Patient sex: M
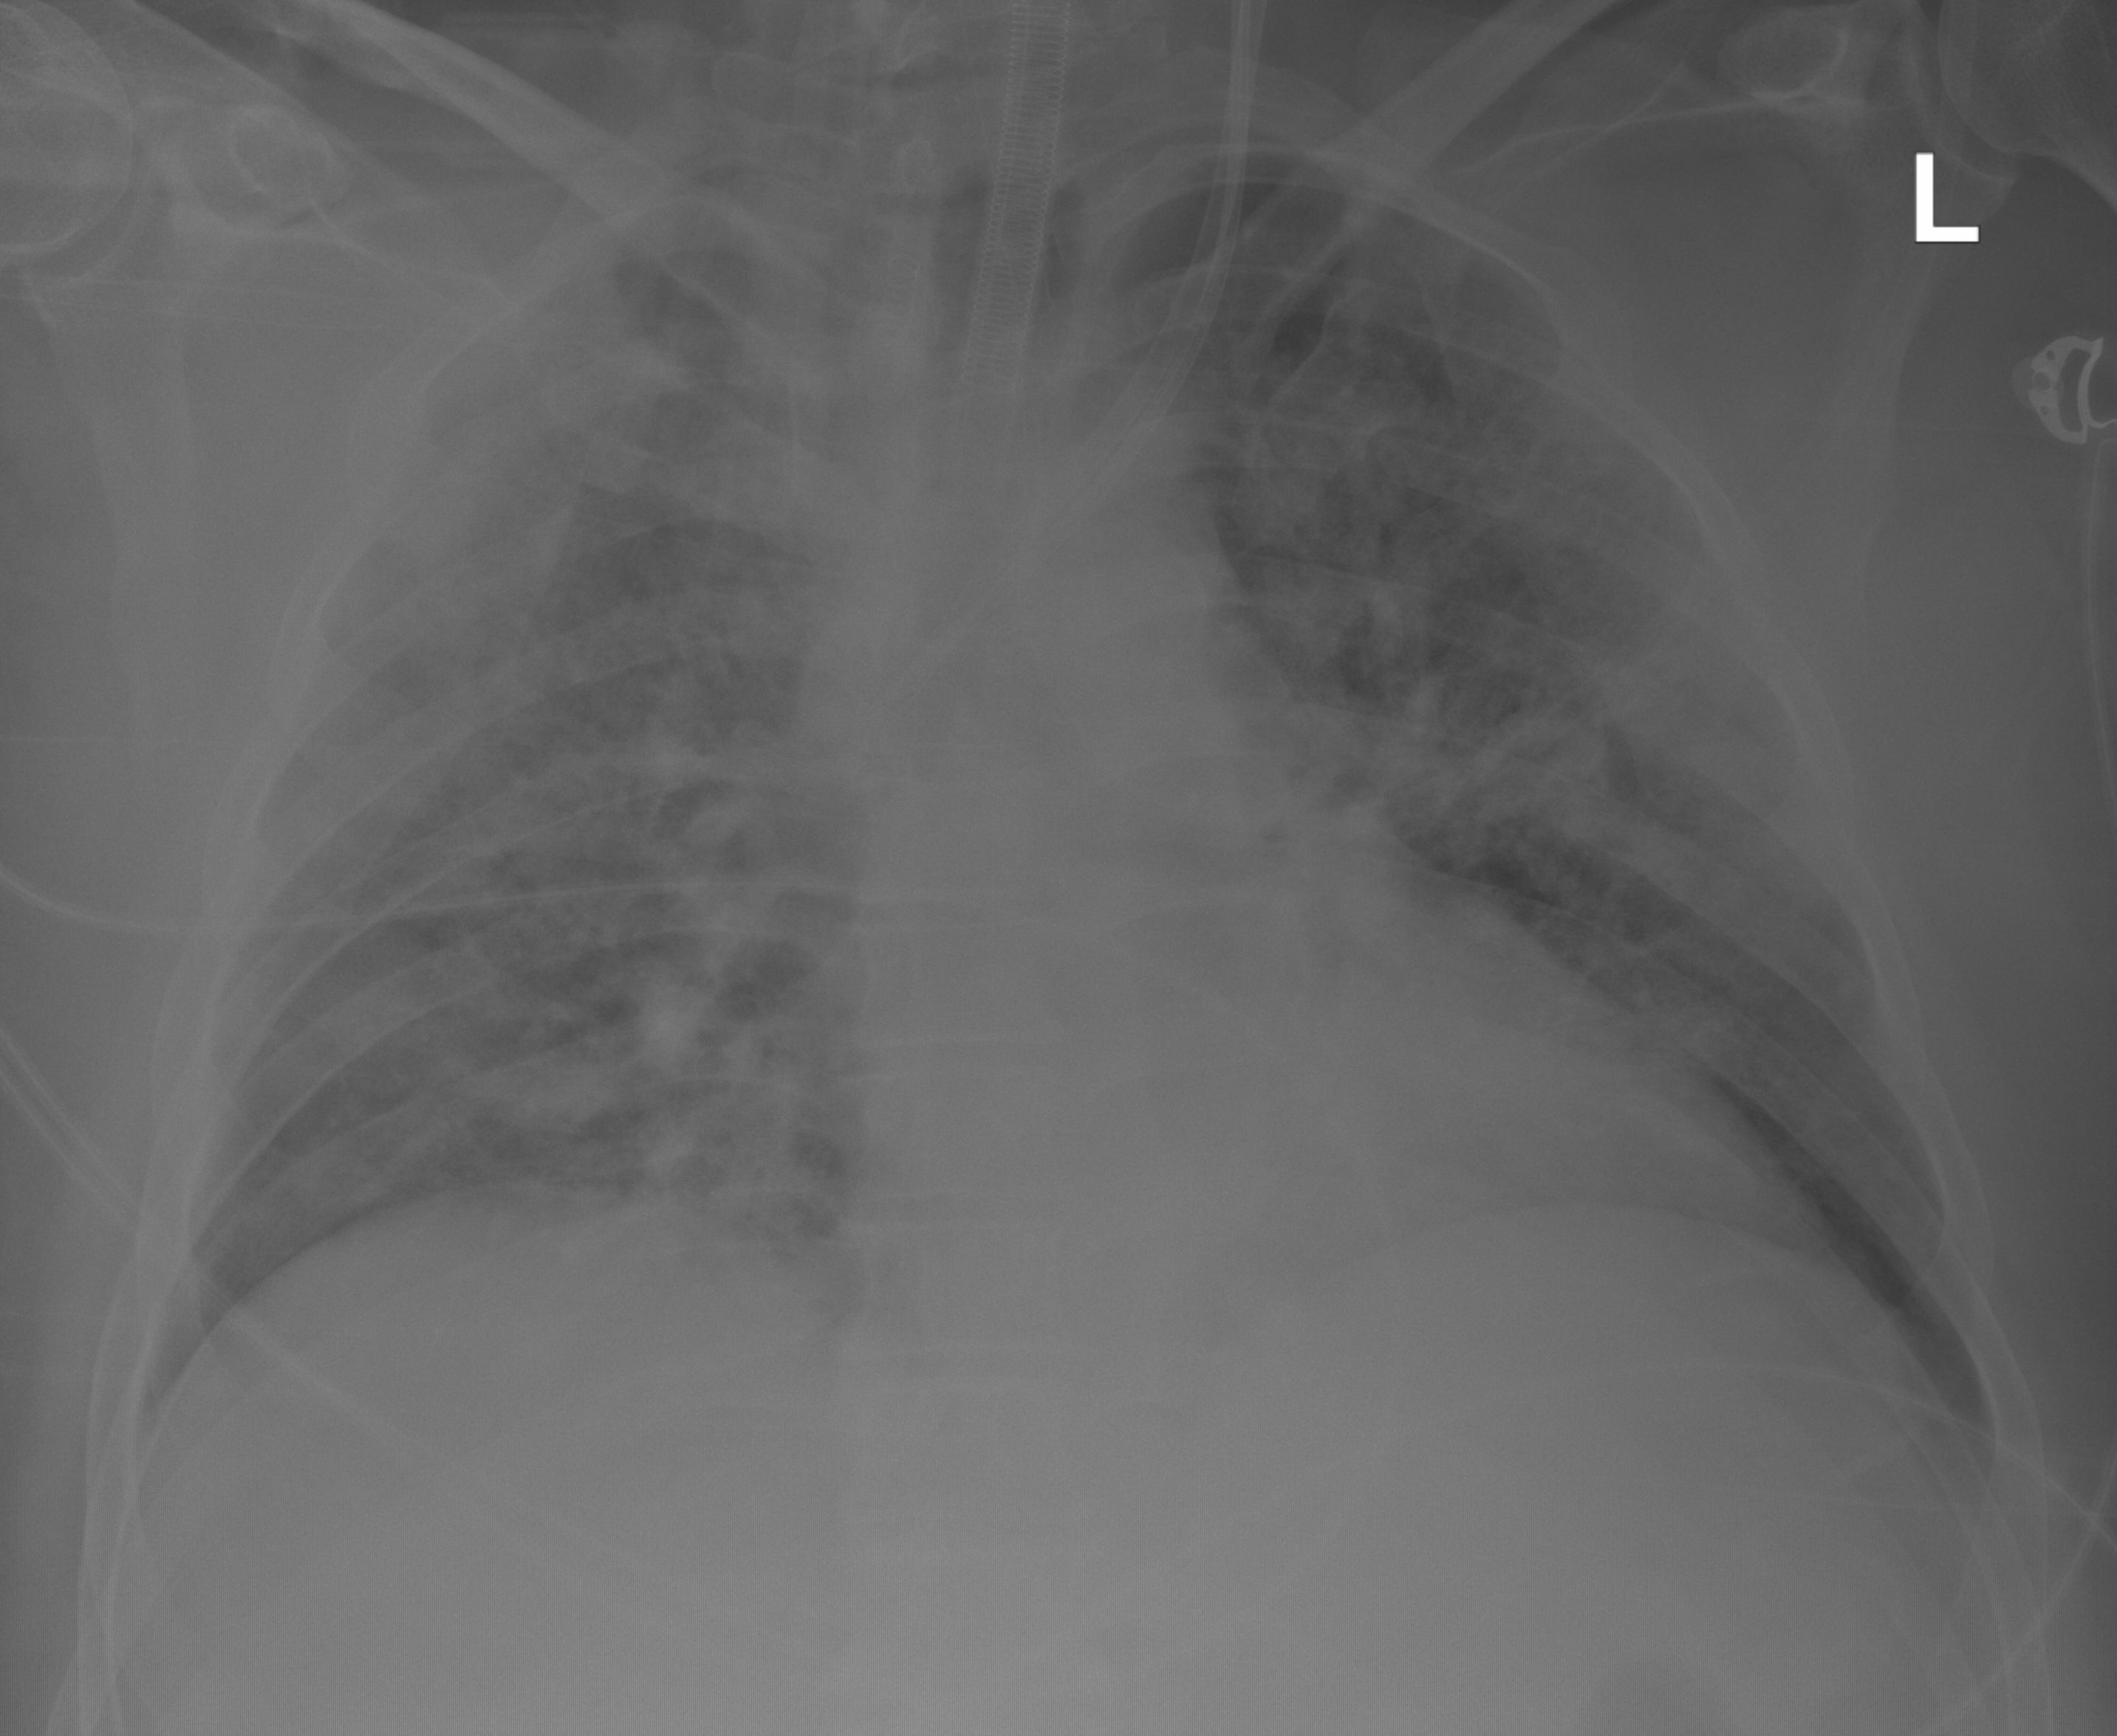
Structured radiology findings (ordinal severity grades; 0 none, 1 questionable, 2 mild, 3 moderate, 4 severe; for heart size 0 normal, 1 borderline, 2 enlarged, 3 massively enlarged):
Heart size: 0
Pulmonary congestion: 0
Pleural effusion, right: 0
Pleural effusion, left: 0
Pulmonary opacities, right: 3
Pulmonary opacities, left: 3
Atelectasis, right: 0
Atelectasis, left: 0